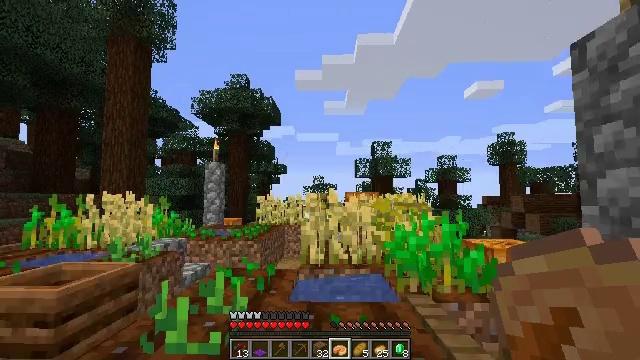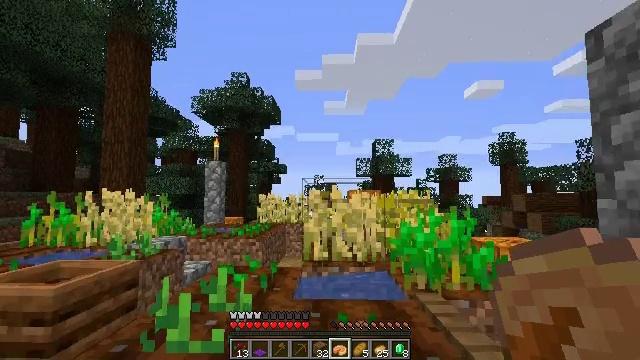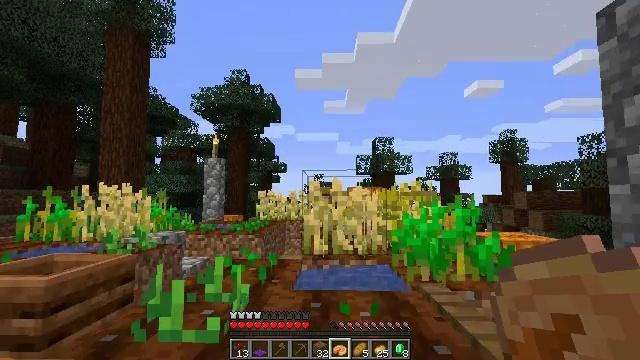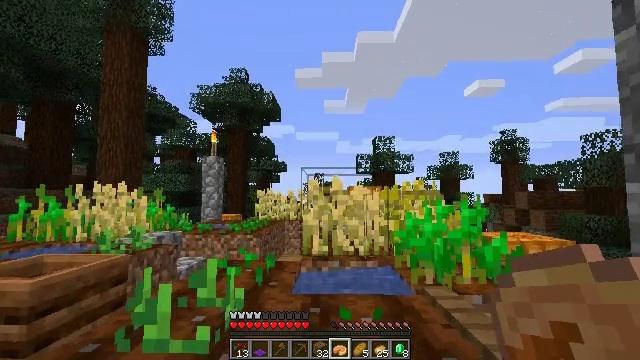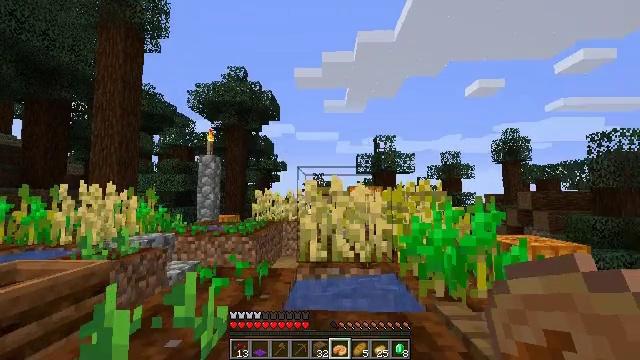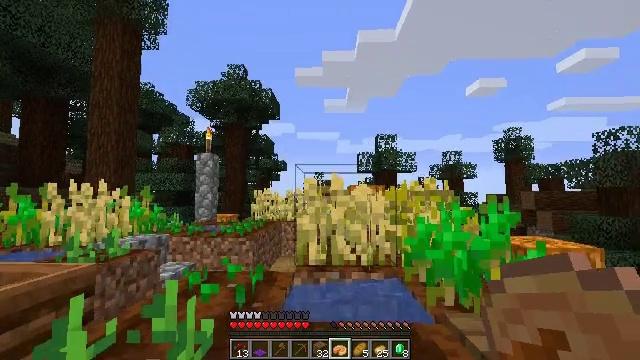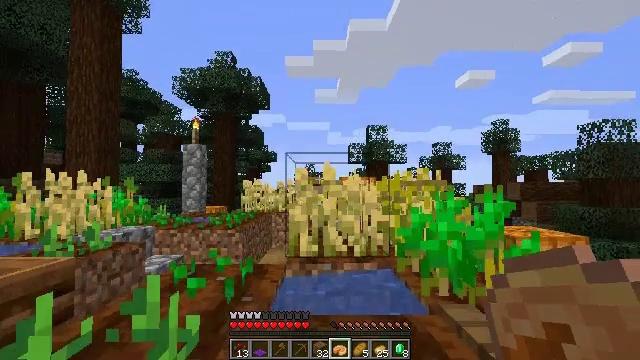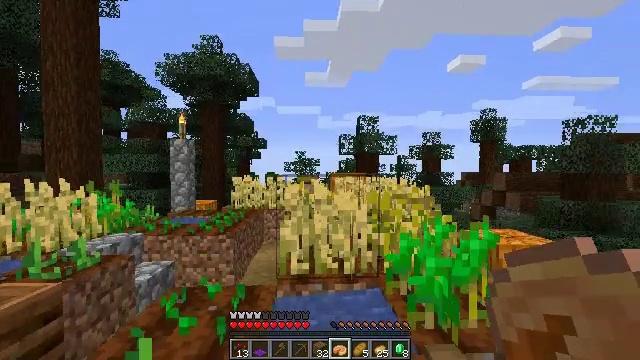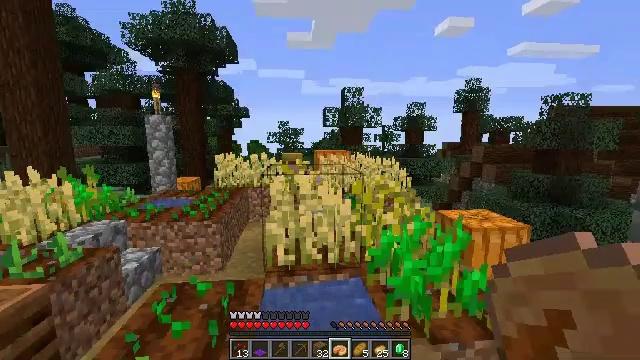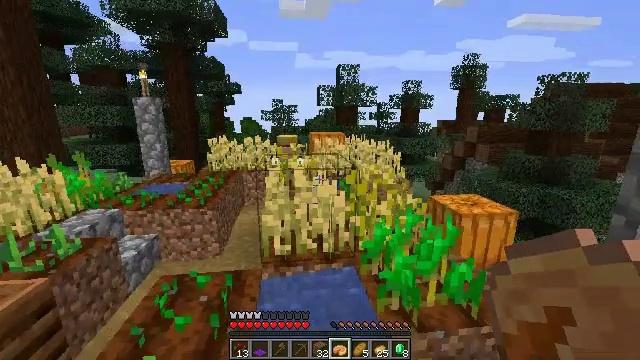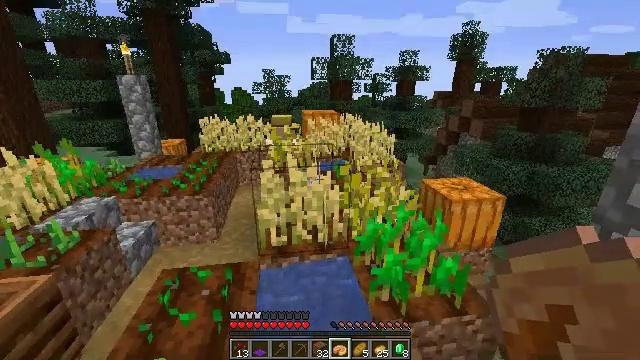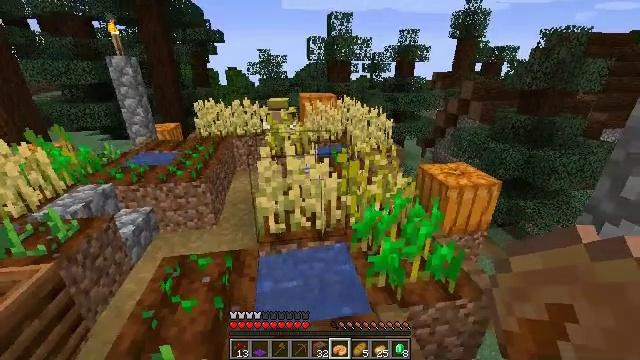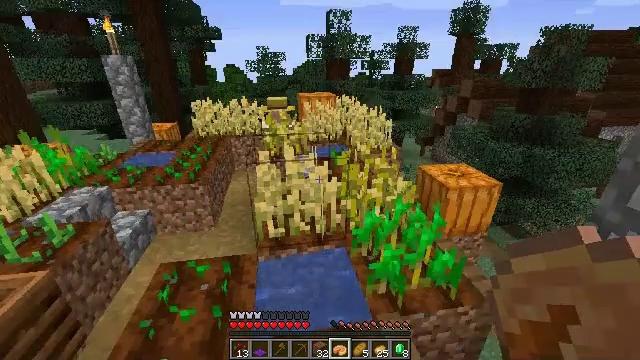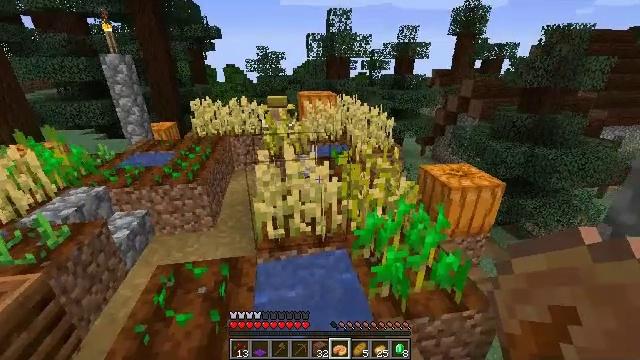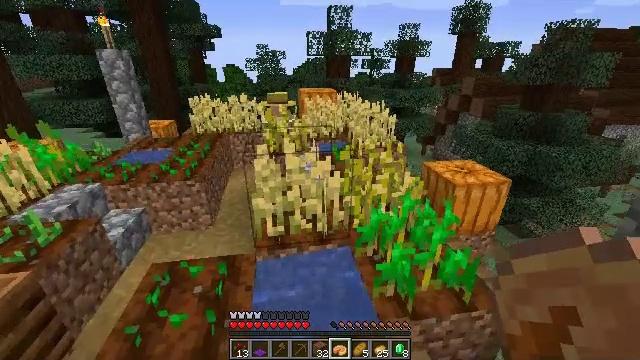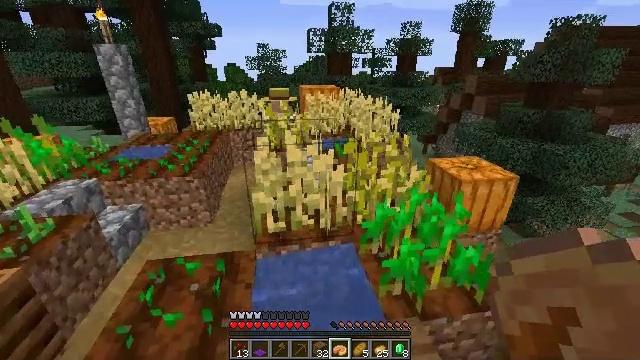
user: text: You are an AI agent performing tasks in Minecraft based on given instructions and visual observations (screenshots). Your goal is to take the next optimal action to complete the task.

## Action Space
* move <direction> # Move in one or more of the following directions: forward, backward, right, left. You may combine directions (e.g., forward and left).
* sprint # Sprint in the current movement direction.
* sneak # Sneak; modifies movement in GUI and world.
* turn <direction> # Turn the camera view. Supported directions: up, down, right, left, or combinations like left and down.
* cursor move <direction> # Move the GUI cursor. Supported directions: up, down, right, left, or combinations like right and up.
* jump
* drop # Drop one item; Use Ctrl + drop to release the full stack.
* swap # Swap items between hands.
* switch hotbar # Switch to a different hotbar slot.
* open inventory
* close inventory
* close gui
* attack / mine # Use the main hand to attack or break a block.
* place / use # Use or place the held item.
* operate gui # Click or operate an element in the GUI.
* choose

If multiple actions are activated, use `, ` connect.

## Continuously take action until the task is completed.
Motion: motion action
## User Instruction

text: Remove a pumpkin pie from the inventory.
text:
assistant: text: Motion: move forward
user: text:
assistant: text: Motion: move forward
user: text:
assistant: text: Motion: move forward
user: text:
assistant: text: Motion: move forward
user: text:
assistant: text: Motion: move forward
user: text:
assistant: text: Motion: move forward, turn right and down
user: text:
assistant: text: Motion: move forward, turn right and down, jump
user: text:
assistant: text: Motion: move forward, turn right and down, jump
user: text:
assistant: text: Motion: move forward, turn right and down, jump
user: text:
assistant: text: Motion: move forward, turn right and down, jump
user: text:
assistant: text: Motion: move forward, turn down, jump
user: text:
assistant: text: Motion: move forward
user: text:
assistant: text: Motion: move forward
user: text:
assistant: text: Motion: move forward and move left
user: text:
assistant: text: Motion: move forward and move left
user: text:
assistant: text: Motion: move forward and move left, turn left
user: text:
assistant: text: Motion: move forward and move left, turn left
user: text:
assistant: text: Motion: move forward and move left
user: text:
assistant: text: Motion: move forward and move left
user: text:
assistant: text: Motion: move forward and move left
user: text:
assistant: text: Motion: move forward and move left
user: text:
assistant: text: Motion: move forward
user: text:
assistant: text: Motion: move forward
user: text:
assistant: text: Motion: move forward
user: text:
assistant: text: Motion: move forward
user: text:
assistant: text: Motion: move forward
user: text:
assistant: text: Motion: move forward, turn up
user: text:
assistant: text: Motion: move forward, turn right and up
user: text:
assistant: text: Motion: move forward, turn right and up
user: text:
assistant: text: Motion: move forward, turn right and up